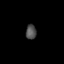
Tissue: skin
Cell type: Epithelial cells
Senescence score: 0.2836
Nuclear area (px): 153
Mean DAPI intensity: 77.922